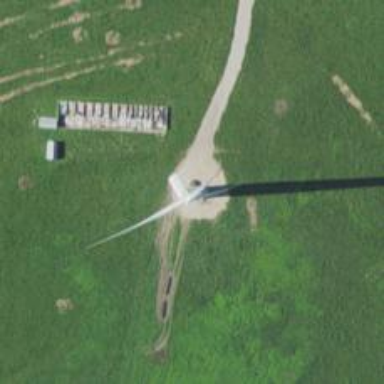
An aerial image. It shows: Wind generator powered by horizontal-axis wind turbine.